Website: apple
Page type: customer-info-address
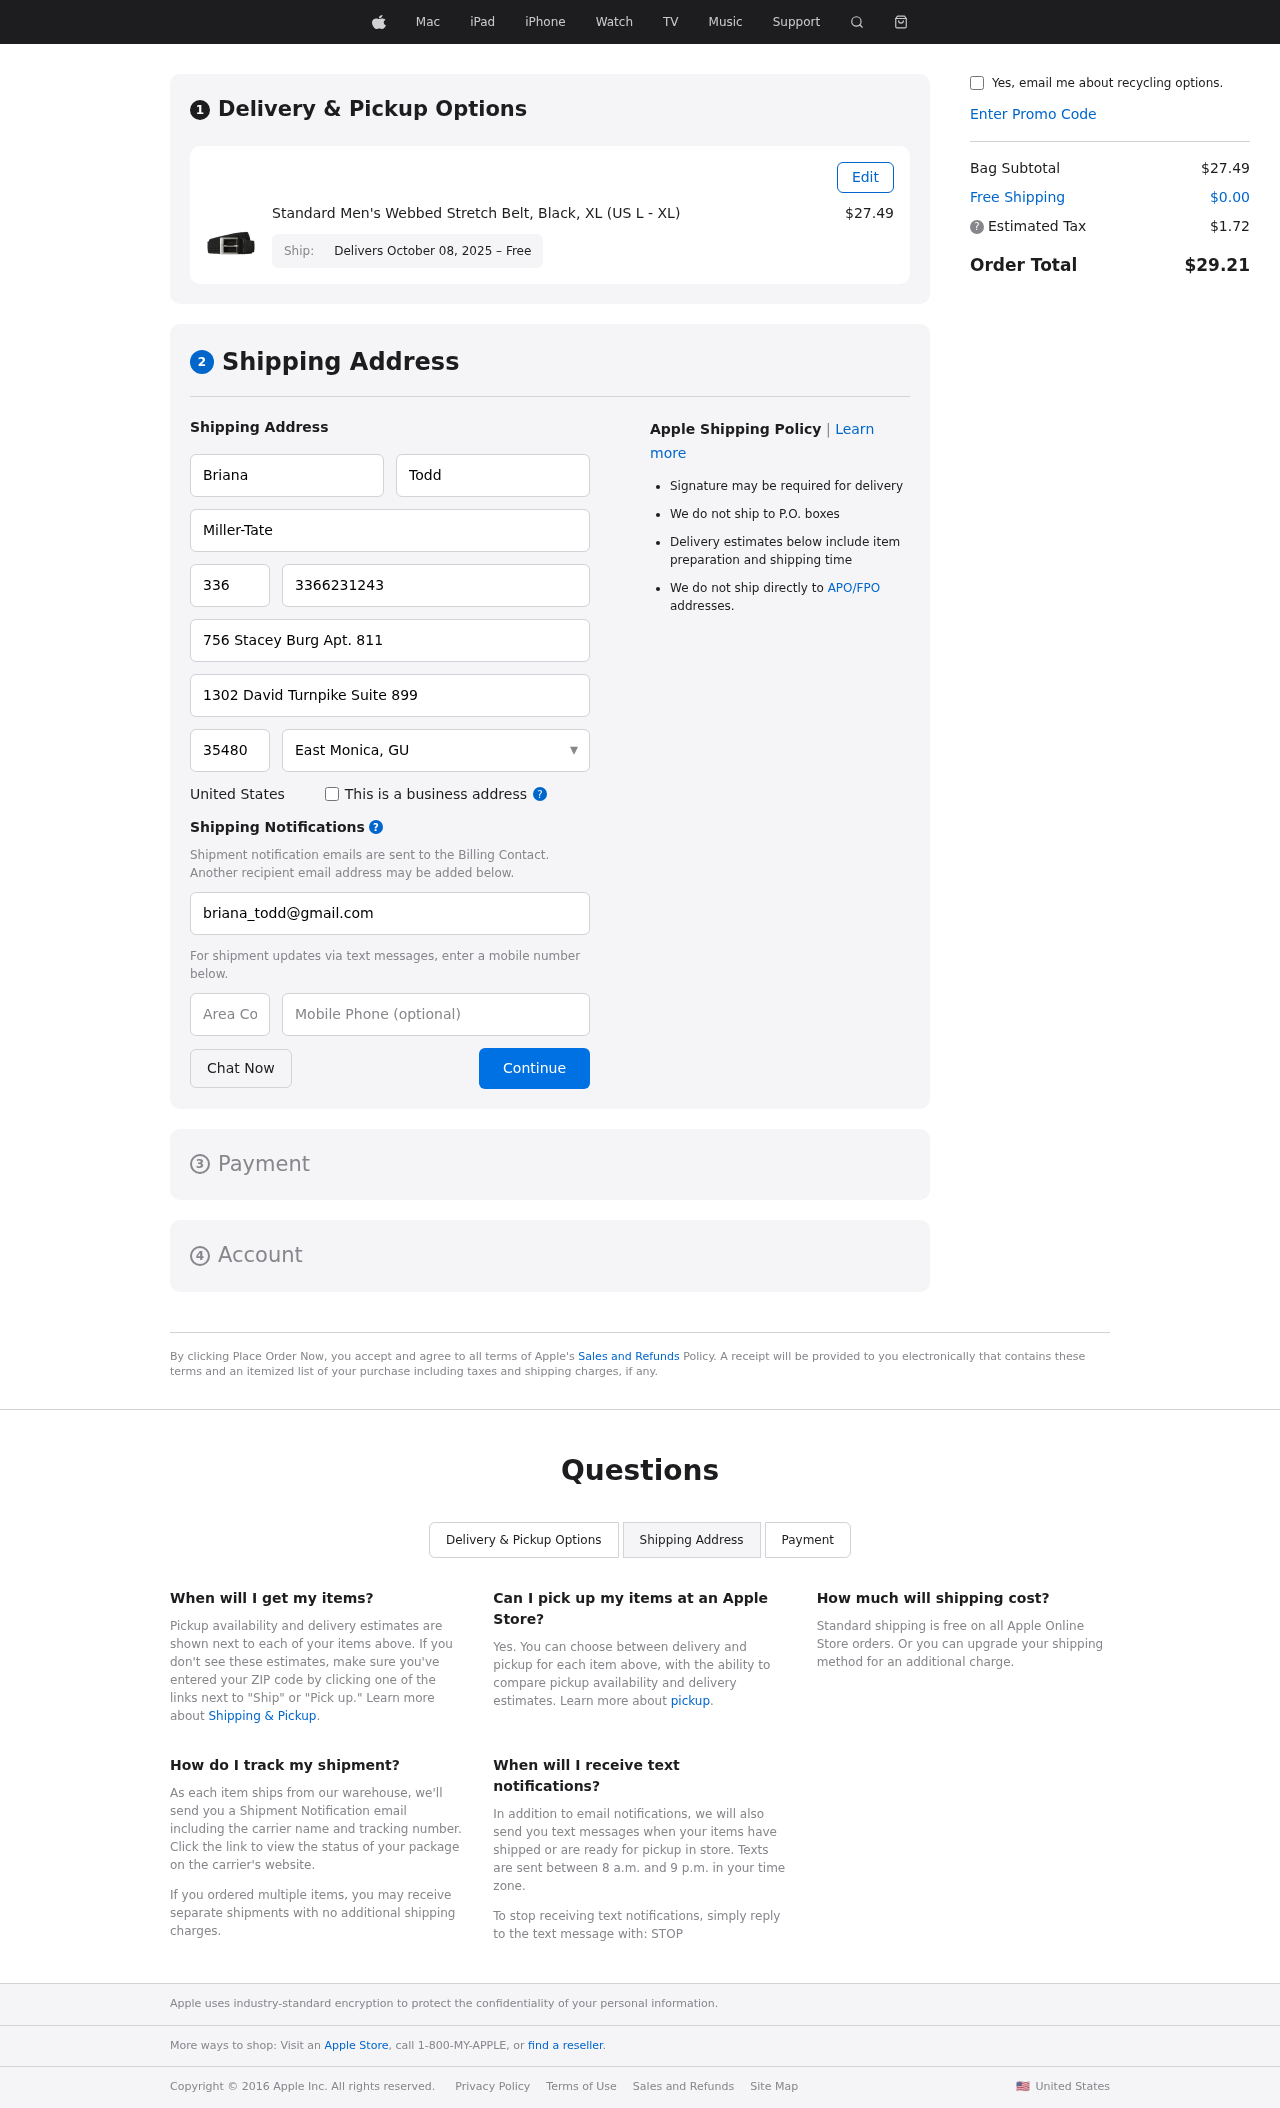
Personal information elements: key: PII_CITY_STATE
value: East Monica, GU
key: PII_COMPANY
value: Miller-Tate
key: PII_COUNTRY
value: United States
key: PII_EMAIL
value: briana_todd@gmail.com
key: PII_FIRSTNAME
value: Briana
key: PII_LASTNAME
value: Todd
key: PII_PHONE
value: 3366231243
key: PII_PHONE_AREA
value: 336
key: PII_POSTCODE
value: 35480
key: PII_STREET
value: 756 Stacey Burg Apt. 811
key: PII_STREET2
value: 1302 David Turnpike Suite 899
Product elements: key: PRODUCT1_NAME
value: Standard Men's Webbed Stretch Belt, Black, XL (US L - XL)
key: PRODUCT1_PRICE
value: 27.49
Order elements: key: ORDER_DELIVERY_DATE
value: Delivers October 08, 2025 – Free
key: ORDER_SUBTOTAL
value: $27.49
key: ORDER_SHIPPING_COST
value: $0.00
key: ORDER_TAX
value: $1.72
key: ORDER_TOTAL
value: $29.21